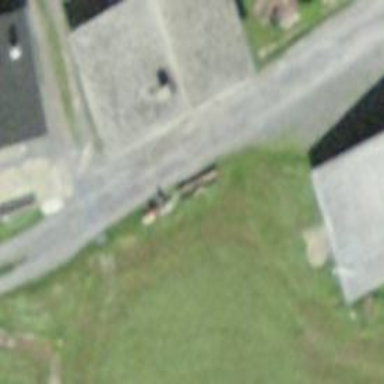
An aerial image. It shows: Bench for seating.